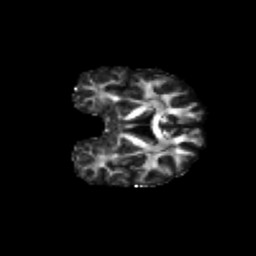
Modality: FA
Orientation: coronal
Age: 53
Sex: female
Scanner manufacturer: siemens
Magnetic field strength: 3 T
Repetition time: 4.71 s
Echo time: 0.0906 s